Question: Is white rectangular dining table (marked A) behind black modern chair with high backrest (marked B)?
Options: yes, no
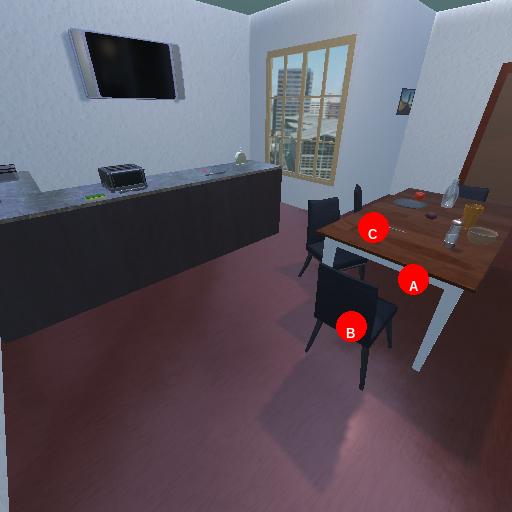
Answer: yes